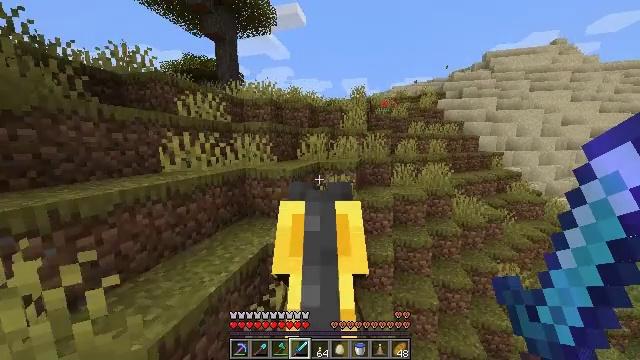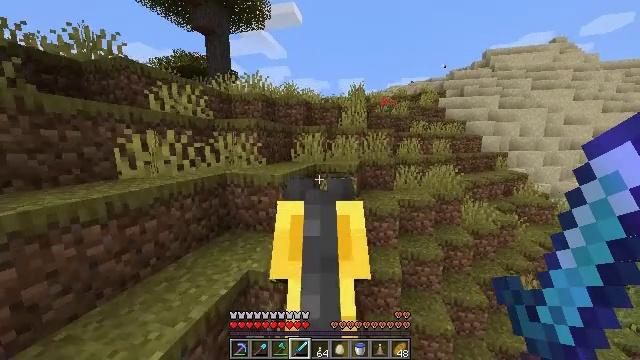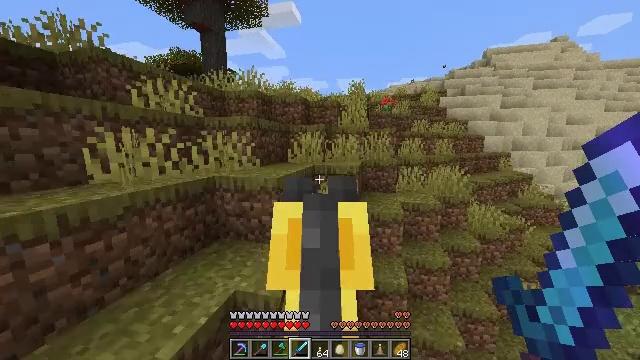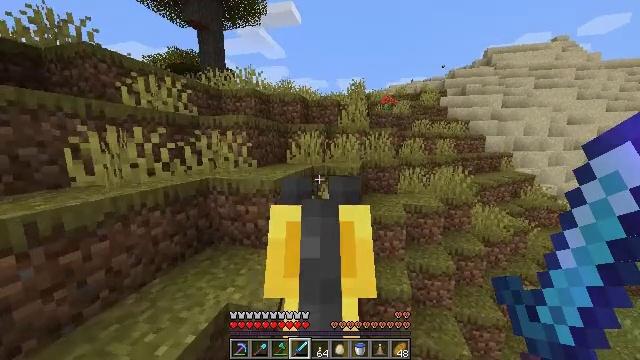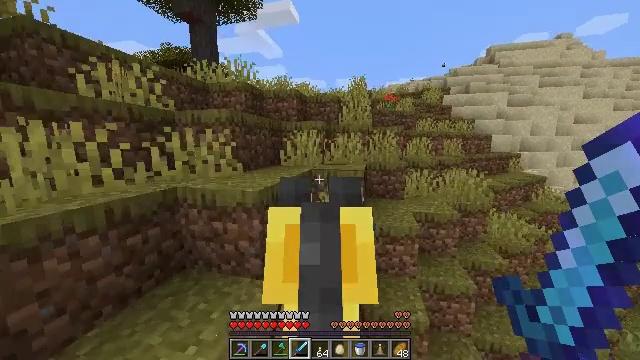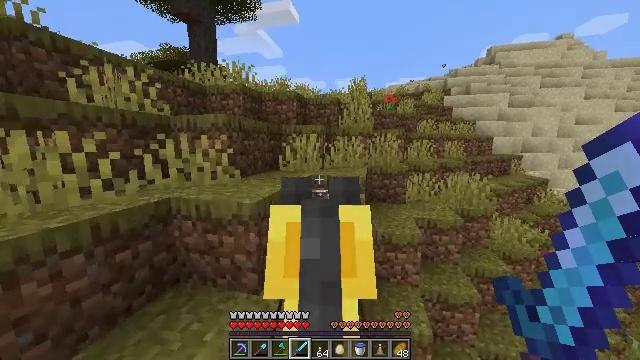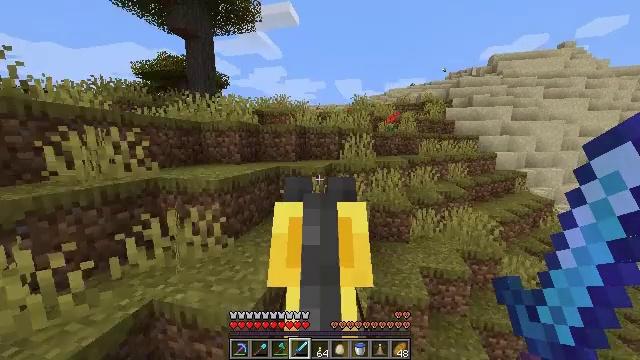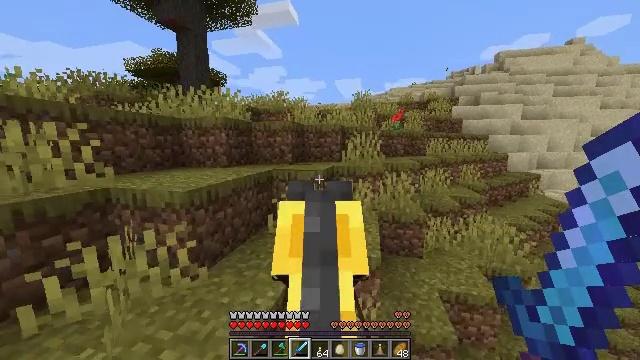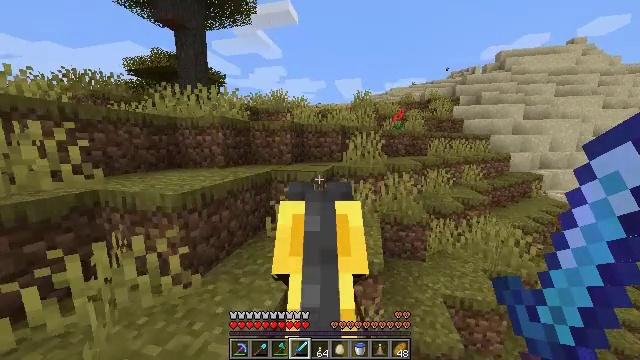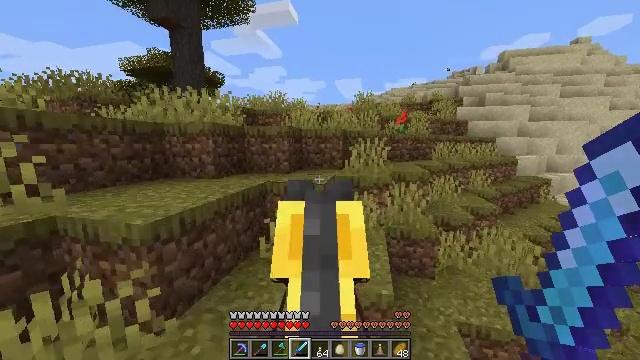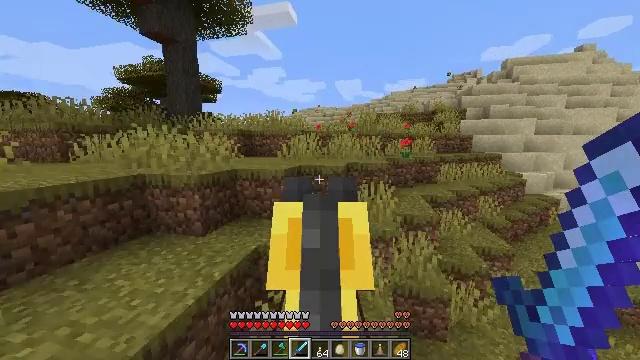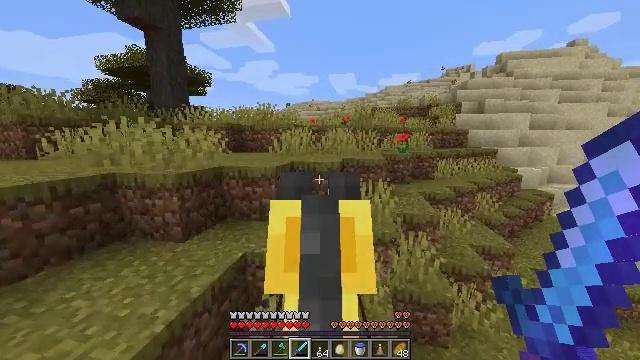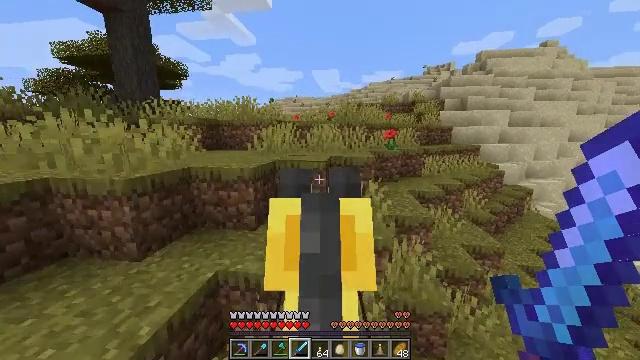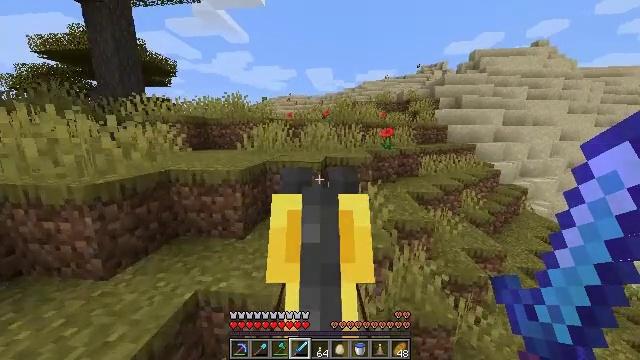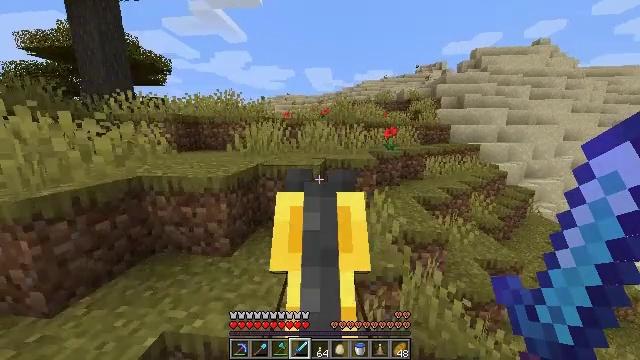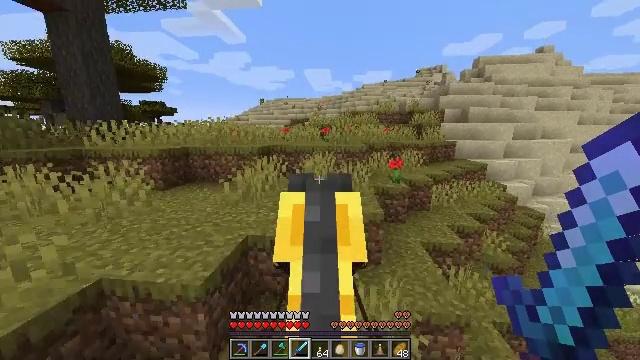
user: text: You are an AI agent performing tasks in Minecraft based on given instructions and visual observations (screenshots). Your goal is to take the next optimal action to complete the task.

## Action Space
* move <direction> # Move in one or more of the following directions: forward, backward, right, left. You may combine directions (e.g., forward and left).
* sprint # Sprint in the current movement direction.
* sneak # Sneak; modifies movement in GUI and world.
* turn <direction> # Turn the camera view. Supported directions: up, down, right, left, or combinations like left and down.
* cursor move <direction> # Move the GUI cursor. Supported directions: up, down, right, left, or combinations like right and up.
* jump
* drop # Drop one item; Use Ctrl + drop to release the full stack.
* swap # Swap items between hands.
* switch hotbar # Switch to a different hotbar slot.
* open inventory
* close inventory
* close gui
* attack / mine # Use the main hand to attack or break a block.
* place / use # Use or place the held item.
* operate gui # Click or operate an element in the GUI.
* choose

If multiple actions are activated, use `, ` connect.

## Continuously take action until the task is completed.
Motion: motion action
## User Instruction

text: Gather sandstone from the desert.
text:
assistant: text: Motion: move forward, sprint
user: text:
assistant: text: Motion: move forward, sprint
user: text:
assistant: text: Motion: move forward, sprint
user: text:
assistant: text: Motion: move forward, sprint
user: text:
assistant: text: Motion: move forward, sprint
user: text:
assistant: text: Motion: move forward, sprint
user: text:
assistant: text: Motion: move forward, sprint
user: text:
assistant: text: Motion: move forward, sprint
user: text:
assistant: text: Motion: move forward, sprint
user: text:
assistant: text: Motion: move forward, sprint
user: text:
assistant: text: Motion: move forward, sprint, turn right and down
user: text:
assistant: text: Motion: move forward, sprint, turn right
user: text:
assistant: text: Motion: move forward, sprint
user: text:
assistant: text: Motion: move forward, sprint
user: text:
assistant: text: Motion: move forward, sprint
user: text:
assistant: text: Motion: move forward, sprint
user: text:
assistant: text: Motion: move forward, sprint
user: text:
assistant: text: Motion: move forward, sprint
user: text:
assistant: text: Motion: move forward, sprint
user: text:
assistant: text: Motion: move forward, sprint
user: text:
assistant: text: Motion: move forward, sprint
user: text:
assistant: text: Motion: move forward, sprint
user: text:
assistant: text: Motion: move forward, sprint
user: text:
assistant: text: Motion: move forward, sprint
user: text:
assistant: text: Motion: move forward, sprint
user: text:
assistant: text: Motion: move forward, sprint, turn right
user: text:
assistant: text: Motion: move forward, sprint, turn right and down
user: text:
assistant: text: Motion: move forward, sprint, turn right and down
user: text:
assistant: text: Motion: move forward, sprint, turn right and down
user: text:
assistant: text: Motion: move forward, sprint, turn right